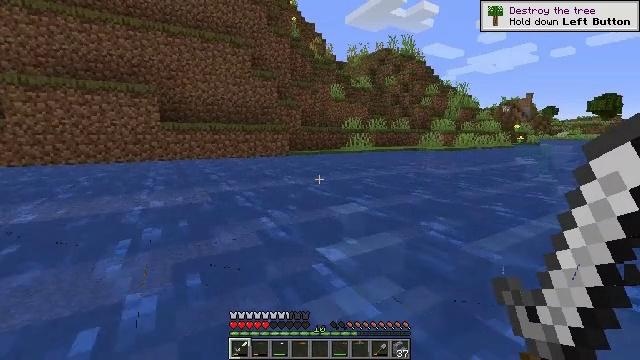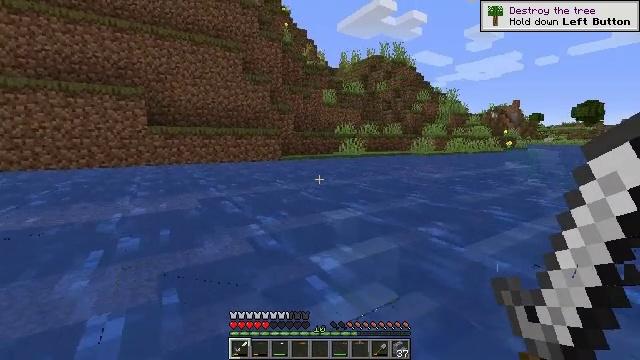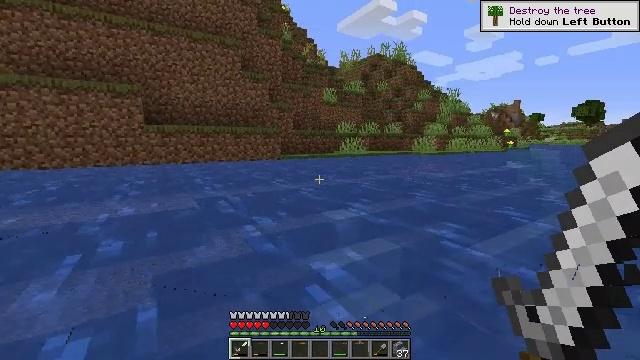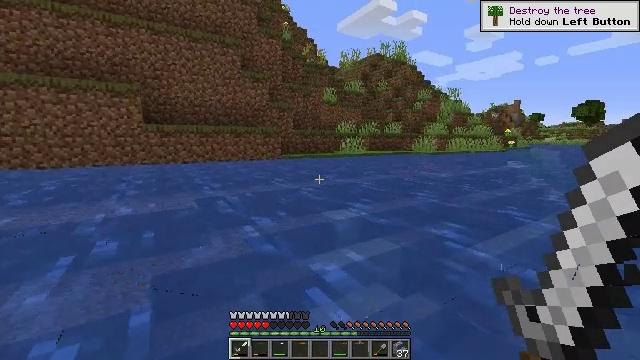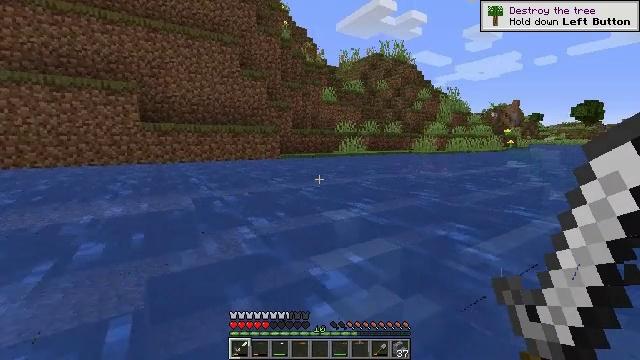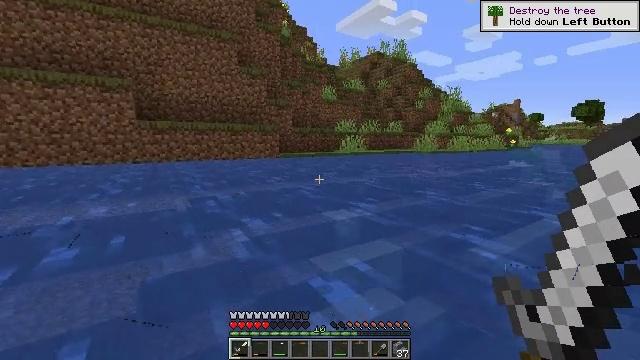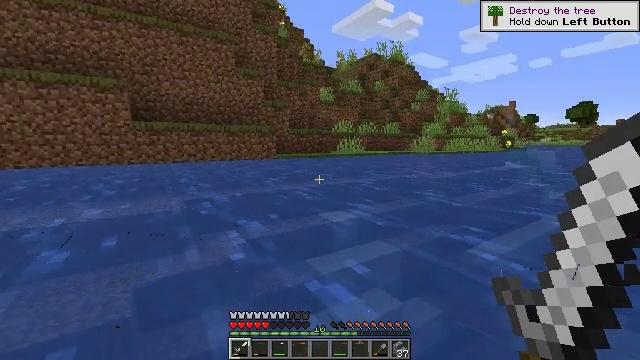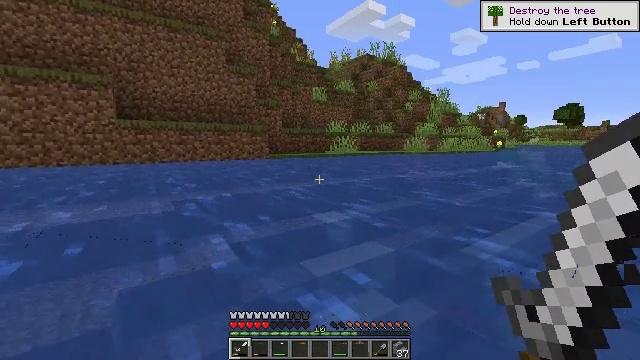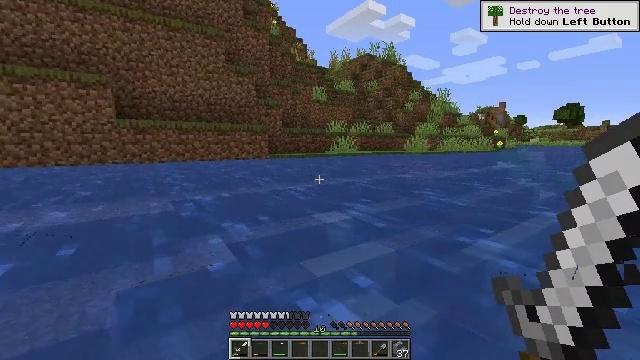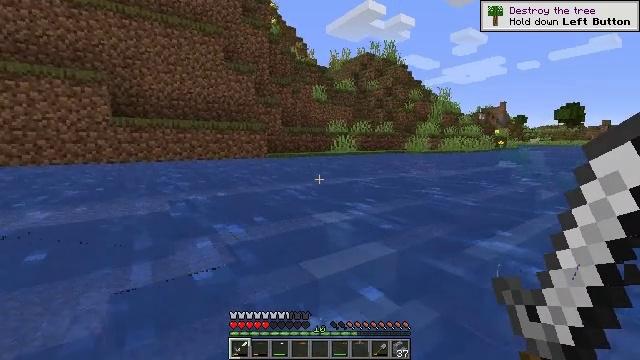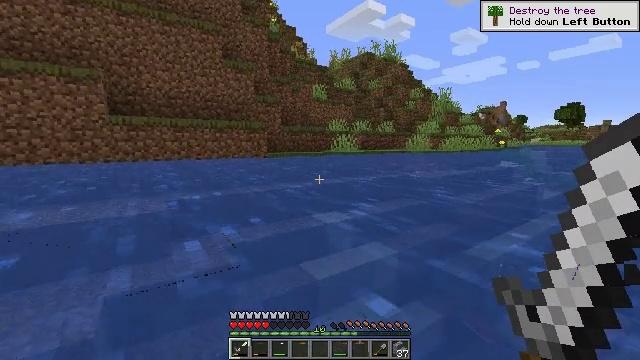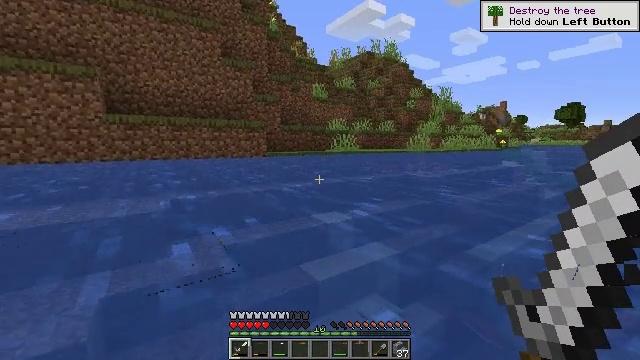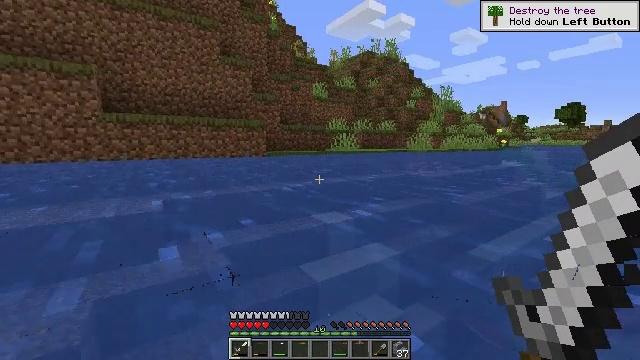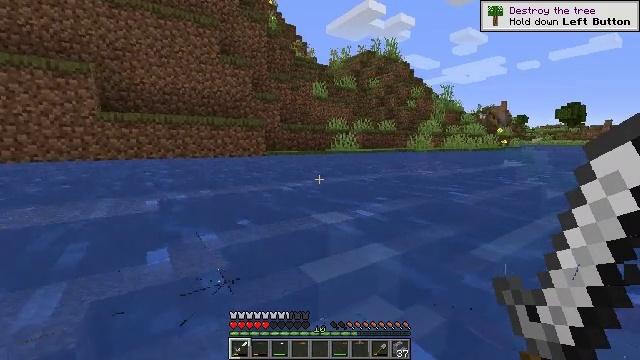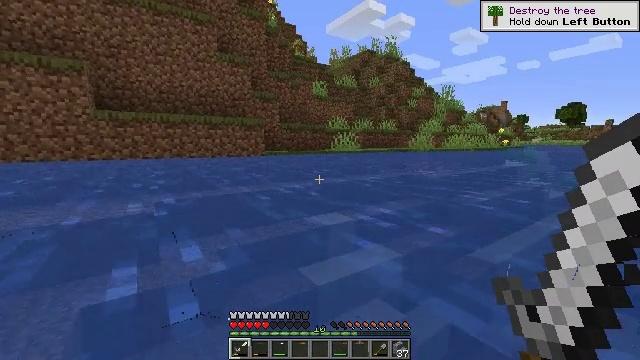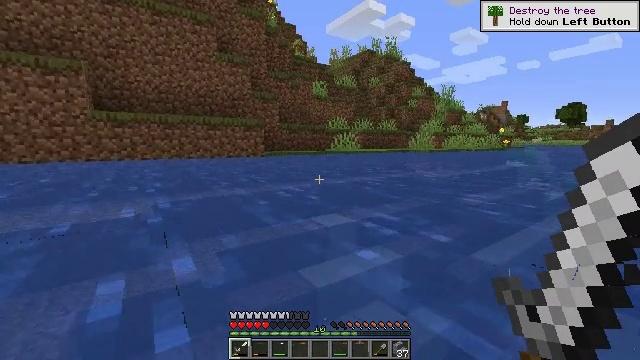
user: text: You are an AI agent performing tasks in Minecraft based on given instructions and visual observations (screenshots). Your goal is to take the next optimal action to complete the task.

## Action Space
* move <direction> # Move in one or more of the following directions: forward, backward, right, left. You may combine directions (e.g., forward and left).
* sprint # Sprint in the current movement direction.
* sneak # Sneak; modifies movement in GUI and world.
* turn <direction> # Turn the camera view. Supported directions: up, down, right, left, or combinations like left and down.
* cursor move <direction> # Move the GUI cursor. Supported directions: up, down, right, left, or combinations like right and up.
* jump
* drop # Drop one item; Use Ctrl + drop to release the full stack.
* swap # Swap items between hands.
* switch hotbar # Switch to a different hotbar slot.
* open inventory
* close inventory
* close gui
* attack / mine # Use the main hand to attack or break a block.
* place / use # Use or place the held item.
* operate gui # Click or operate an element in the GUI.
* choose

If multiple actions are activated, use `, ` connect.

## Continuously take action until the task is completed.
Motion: motion action
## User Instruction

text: Attack the cobblestone stairs to retrieve it.
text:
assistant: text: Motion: move forward, turn right and up
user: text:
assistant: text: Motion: move forward
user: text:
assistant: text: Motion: move forward
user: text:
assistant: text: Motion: move forward
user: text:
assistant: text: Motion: move forward
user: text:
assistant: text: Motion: move forward
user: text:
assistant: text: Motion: move forward, turn right
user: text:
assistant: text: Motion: move forward
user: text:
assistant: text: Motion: move forward
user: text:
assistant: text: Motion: move forward
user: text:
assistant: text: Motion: move forward
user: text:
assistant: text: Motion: move forward
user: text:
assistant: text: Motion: move forward
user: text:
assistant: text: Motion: move forward, jump
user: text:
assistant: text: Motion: move forward, jump
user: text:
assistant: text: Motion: move forward, jump
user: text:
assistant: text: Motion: move forward, jump
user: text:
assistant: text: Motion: move forward, jump
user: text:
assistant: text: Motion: move forward
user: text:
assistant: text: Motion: move forward
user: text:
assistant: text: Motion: move forward
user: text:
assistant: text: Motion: move forward
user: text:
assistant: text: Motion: move forward
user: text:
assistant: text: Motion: move forward, jump
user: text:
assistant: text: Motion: move forward, jump
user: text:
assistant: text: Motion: move forward, jump
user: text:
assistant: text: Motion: move forward, jump
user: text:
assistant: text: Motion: move forward, jump
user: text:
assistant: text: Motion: move forward
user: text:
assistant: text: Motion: move forward